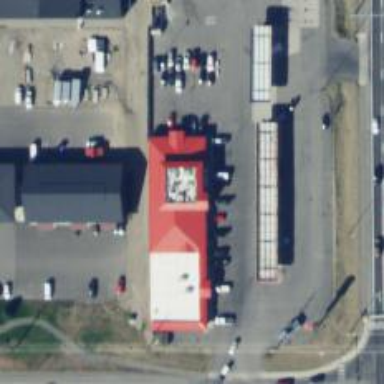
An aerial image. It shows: Convenience shop.